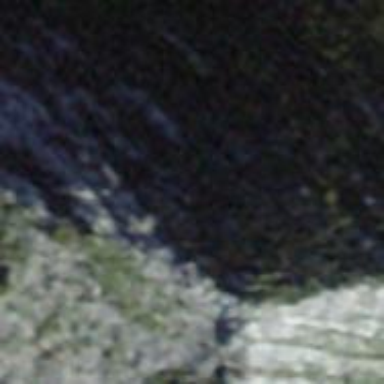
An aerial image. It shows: Cliff in nature.